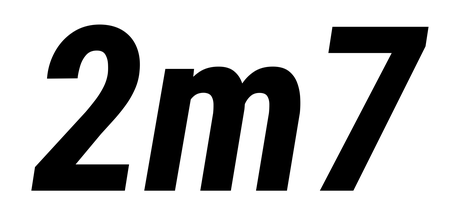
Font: Roboto-Italic_Condensed_Bold_Italic